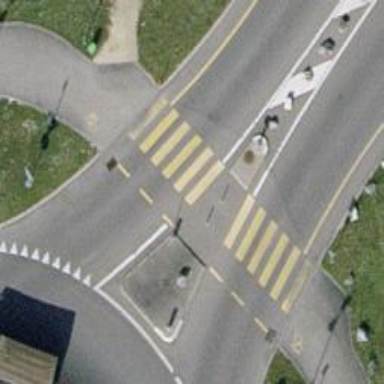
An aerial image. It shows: Marked road crossing.